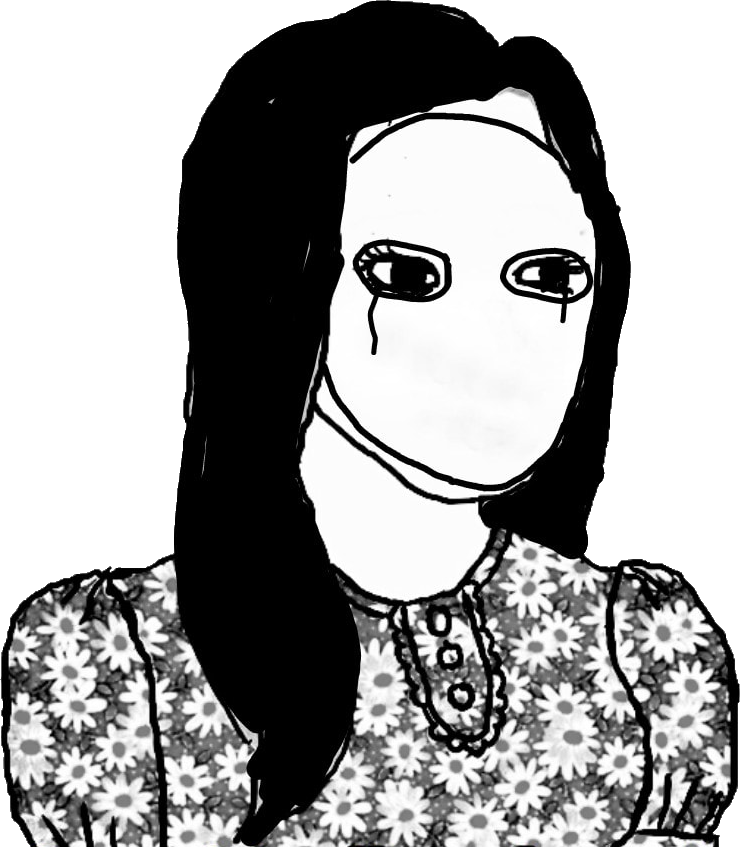
Label: 5_Trad_Wife